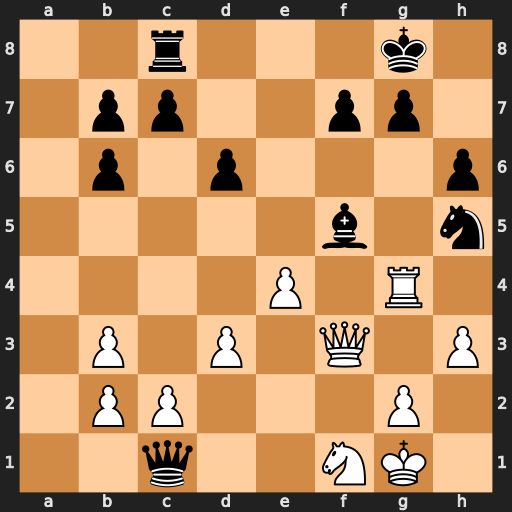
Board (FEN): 2r3k1/1pp2pp1/1p1p3p/5b1n/4P1R1/1P1P1Q1P/1PP3P1/2q2NK1
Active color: w
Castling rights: -
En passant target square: -
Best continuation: Qxf5 Re8 Qxh5